Question: I have two shapes and I want to do a zoom, I use the following code
'''
Iterator iter = objects.iterator();
Shape shape;
while(iter.hasNext()){
shape = (Shape)iter.next();
AffineTransform t = shape.getAffineTransform();
int x = shape.getCenter().x;
int y = shape.getCenter().y;
t.translate(-x, -y);
t.scale(sx,sy);
t.translate(x, y);
shape.setAffineTransform(t);
}
'''
The shapes are zoomed but the distance between them became smalled

I thought making a composite shape from the two shapes and then scale it.
Is there another way to keep the proportions? thanks
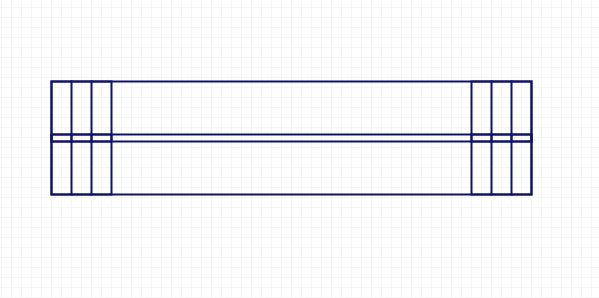
Answer: Thank you everybody for the answers, I found a solution that works for me
'''
while(iter.hasNext()){
shape = (Shape)iter.next();
AffineTransform t = new AffineTransform();
t.scale(sx,sy);
t.concatenate(shape.getAffineTransform());
shape.setAffineTransform(t);
}
}
'''